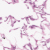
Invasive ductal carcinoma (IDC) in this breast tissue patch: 0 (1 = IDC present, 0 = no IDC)